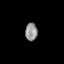
Tissue: prostate
Cell type: T cells
Senescence score: 0.8408
Nuclear area (px): 202
Mean DAPI intensity: 153.401